Question: I am using RubyMine (for the first time) to work on some existing Ruby code, and first thing I see after loading the project is that there is a warning:

The directory_watcher gem is installed (version 1.4.1) but RubyMine cannot see it.
Is this a known issue, or is there something I need to do to remedy this issue?
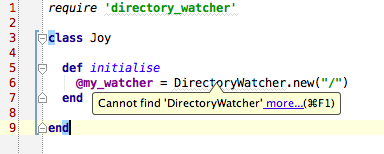
Answer: You should define gems in the 'Gemfile', <URL>.